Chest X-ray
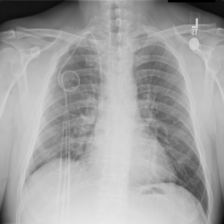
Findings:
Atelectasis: negative
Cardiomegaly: negative
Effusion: positive
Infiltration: negative
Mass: negative
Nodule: negative
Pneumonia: negative
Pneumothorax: negative
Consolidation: negative
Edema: negative
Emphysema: negative
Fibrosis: negative
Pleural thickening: negative
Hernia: negative